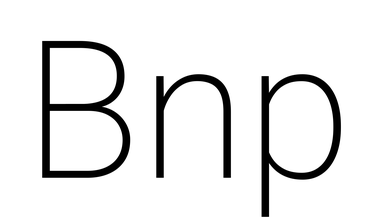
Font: Roboto_ExtraLight